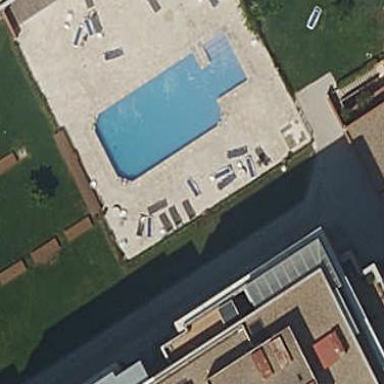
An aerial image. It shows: Swimming pool located in leisure land.